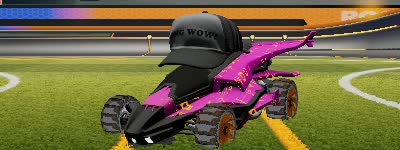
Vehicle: aftershock